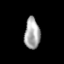
Tissue: prostate
Cell type: T cells
Senescence score: 0.3062
Nuclear area (px): 474
Mean DAPI intensity: 167.133